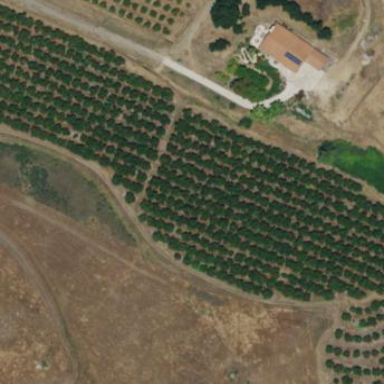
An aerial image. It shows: Orchard.